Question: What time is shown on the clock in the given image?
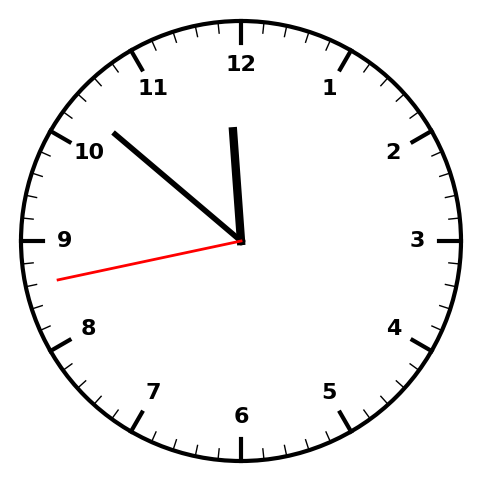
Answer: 11:51:43